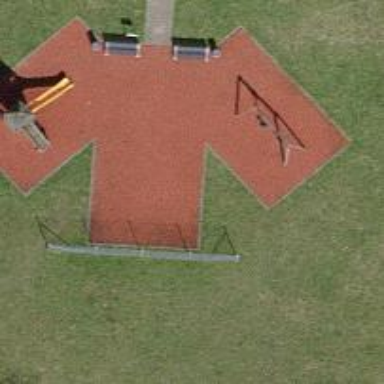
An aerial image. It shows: Playground area for leisure land.